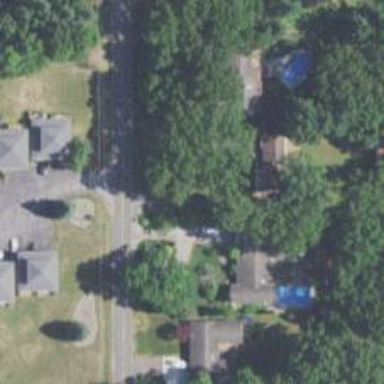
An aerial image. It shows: Driveway leading to service road.